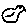
Label: bird